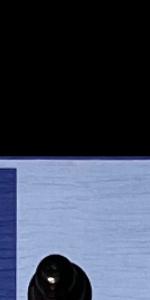
Label: Empty